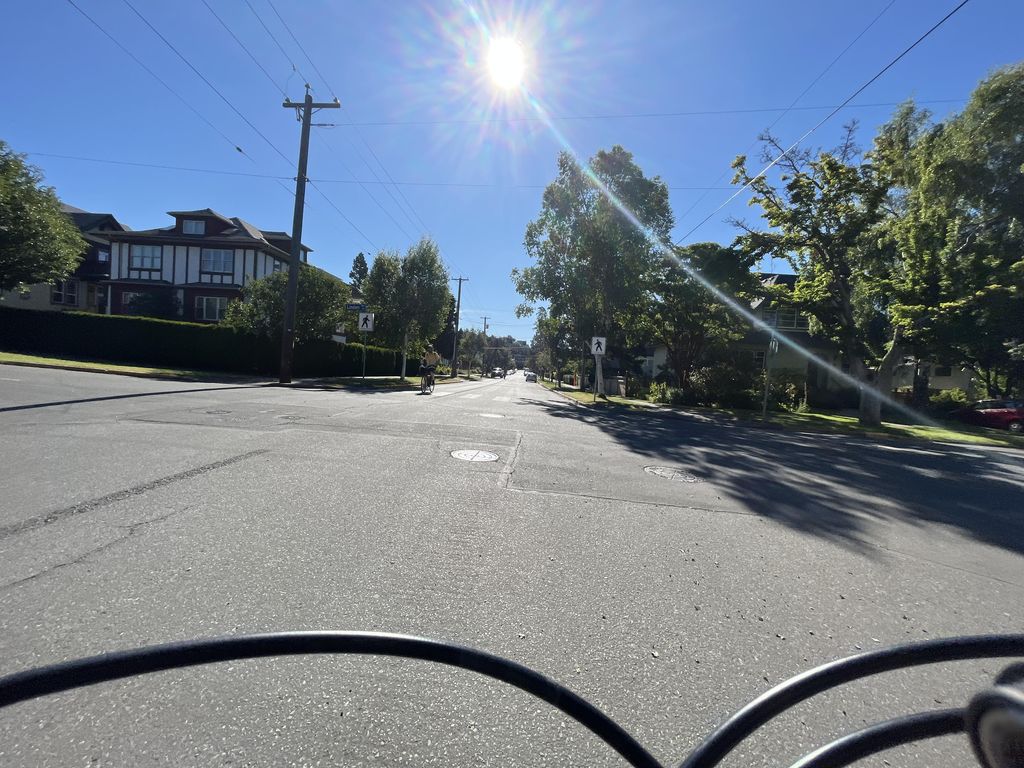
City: victoria